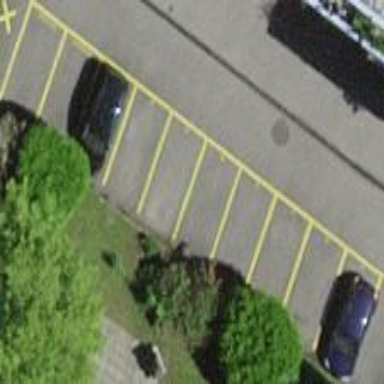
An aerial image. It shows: Street side parking area.